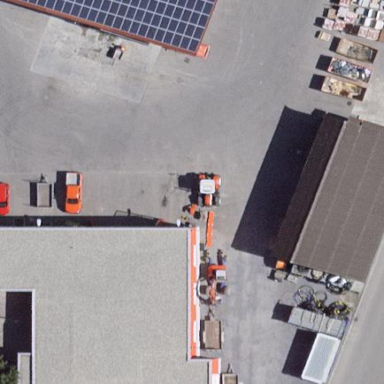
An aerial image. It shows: Retail building.